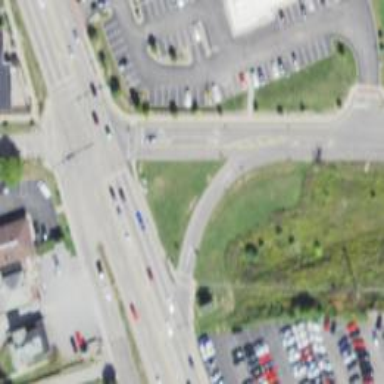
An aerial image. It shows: Secondary road with asphalt surface. There is sidewalk on the left side.